Field crop: maize
Growth stage: 2
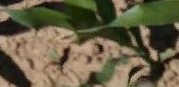
Species: maize